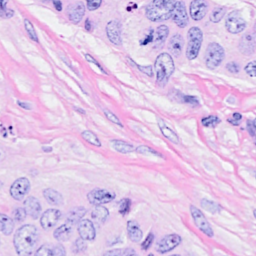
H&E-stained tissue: Breast